Aerial crown-view tile of a tropical tree (Barro Colorado Island, Panama), acquired 20250124:
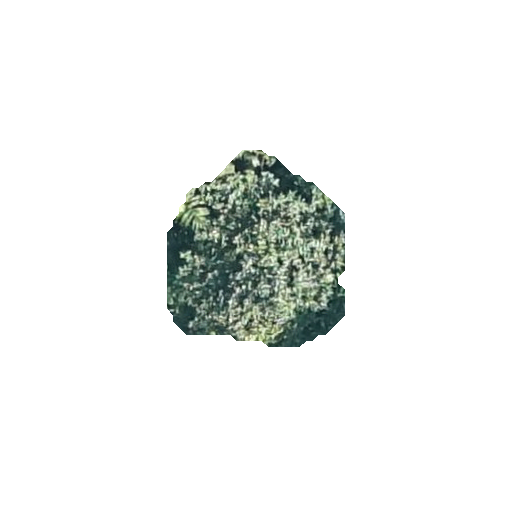
Species: Miconia argentea
GBIF accepted scientific name: Miconia argentea
Crown area: 40.845 m²